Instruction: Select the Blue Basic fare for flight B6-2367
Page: flights
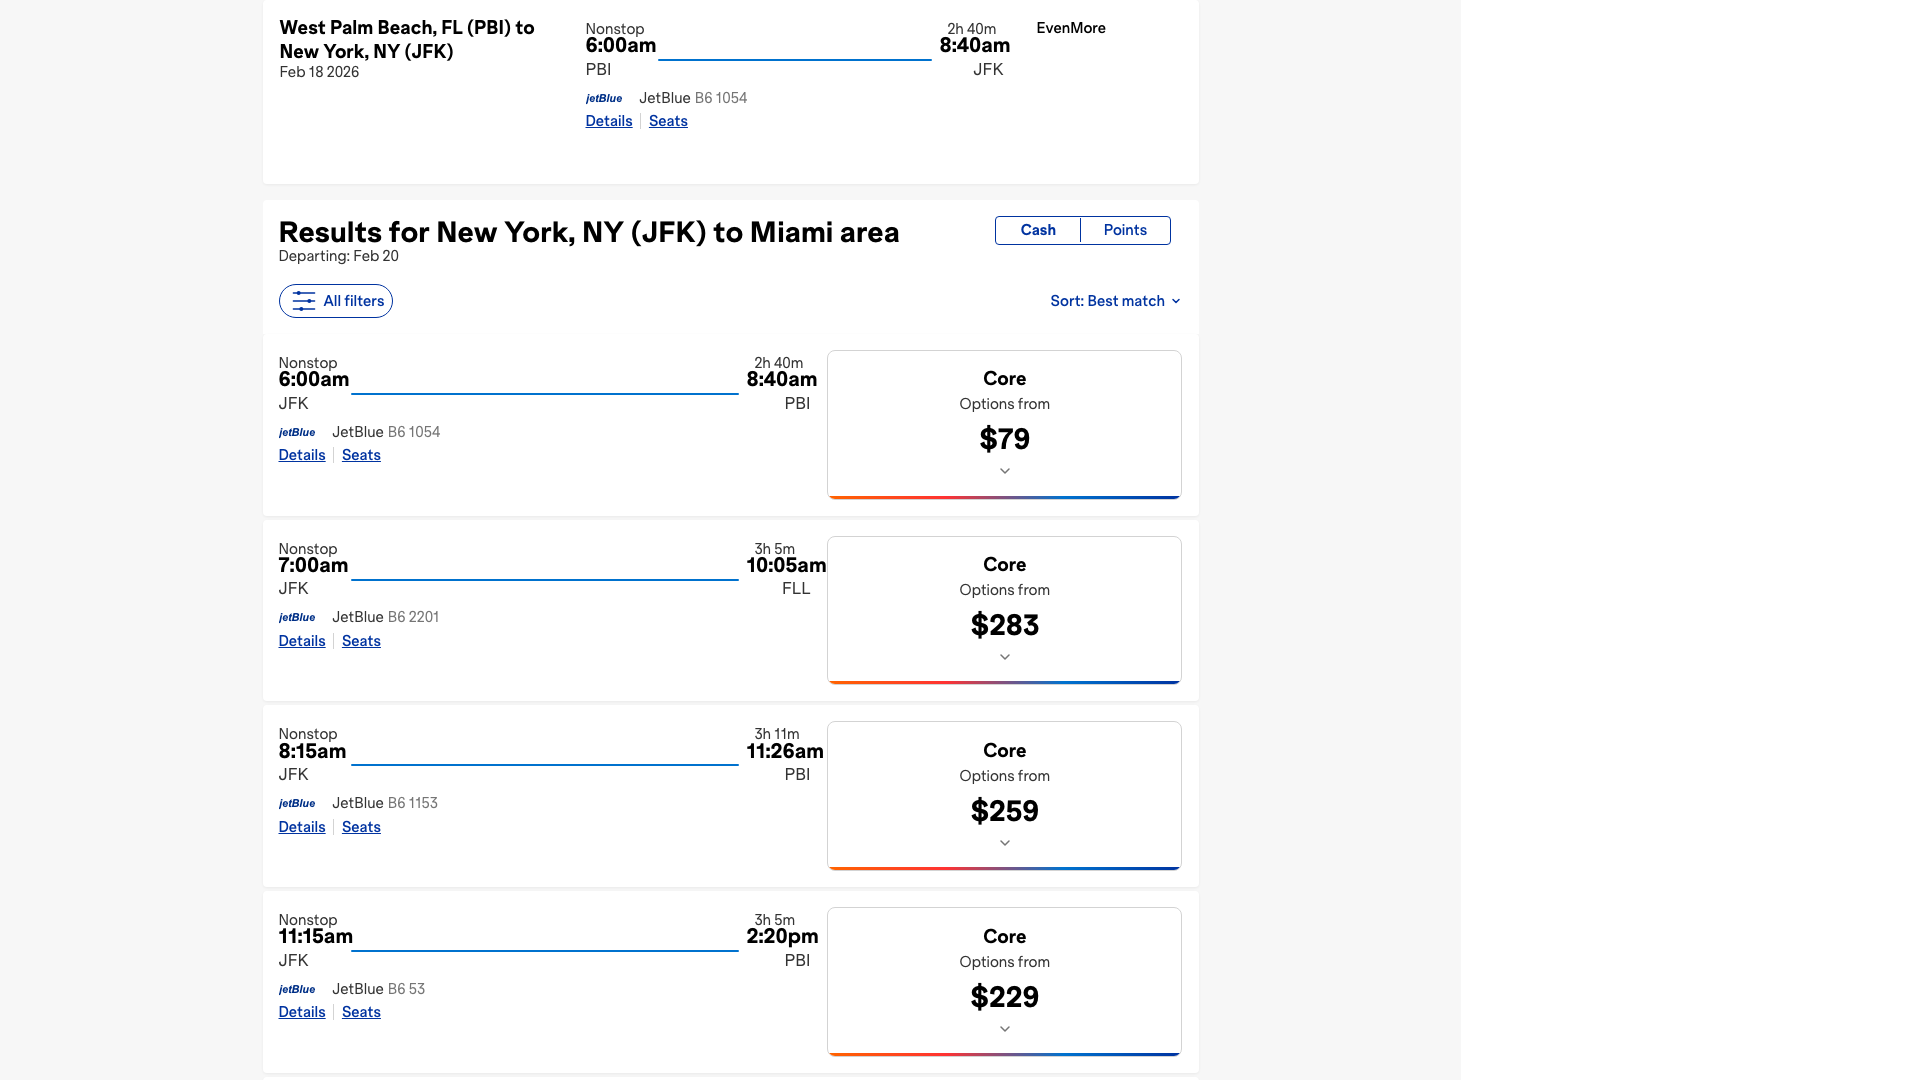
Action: click